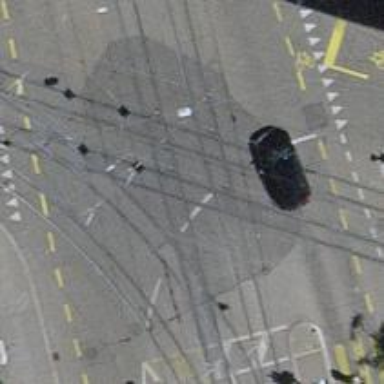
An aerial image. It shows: Railway crossing.